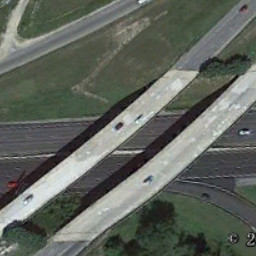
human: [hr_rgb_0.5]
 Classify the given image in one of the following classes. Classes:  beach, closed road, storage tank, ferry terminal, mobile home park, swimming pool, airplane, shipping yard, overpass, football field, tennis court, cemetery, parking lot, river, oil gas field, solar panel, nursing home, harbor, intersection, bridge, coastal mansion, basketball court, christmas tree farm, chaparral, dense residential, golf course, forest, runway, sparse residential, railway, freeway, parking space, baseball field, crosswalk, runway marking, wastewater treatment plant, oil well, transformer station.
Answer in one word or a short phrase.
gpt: overpass